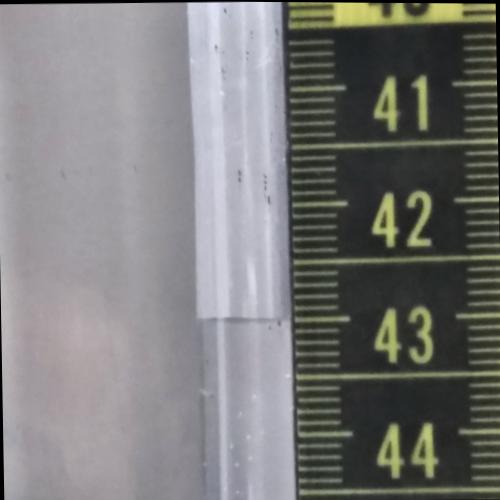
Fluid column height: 43.0 cm